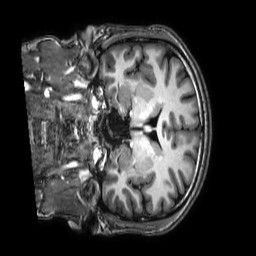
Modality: T1w
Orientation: coronal
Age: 28
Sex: male
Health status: healthy
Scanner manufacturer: philips
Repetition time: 0.009 s
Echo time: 0.004 s